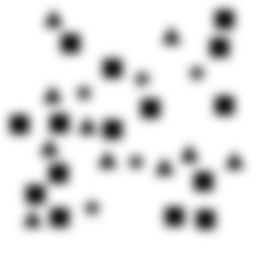
Squares: 15
Triangles: 10
Stars: 5
Total shapes: 30